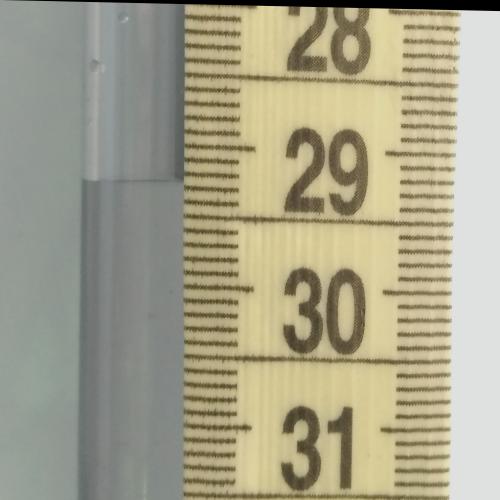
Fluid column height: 29.3 cm